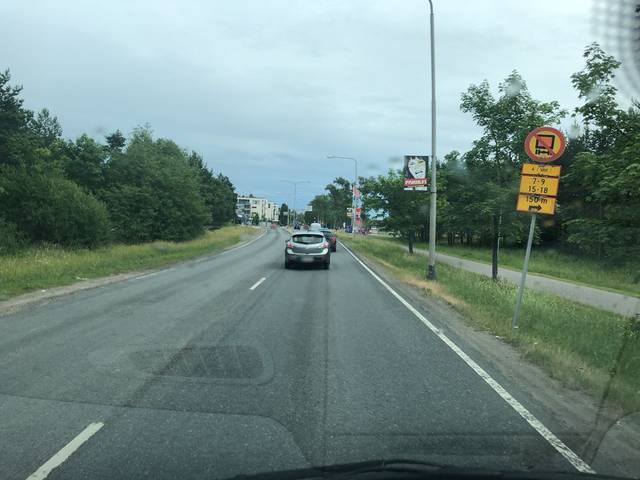
Region: Finland
Coordinates: 60.303, 25.019